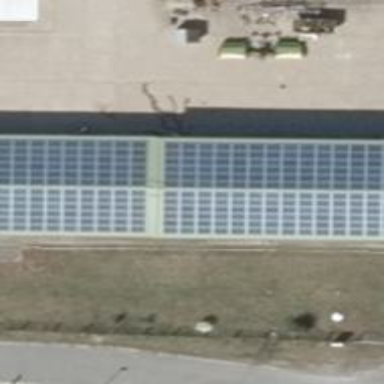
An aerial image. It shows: Solar power generator.